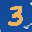
Label: 3